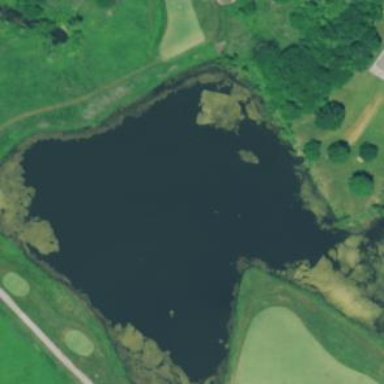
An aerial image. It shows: Water hazard on golf course. The hazard is natural water feature.